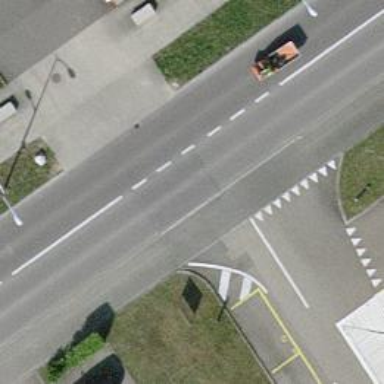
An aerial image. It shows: Asphalt footway with unmarked crossing.